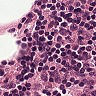
Metastatic tissue present: no